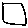
Label: square